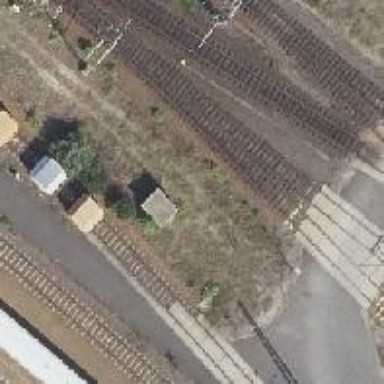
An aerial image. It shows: Railway switch.